Question: I'm having a bit of difficulty. I would like to shade in the region where the black data points lie in the following figure (ignore the histograms):

The two functions are as follows:
Solid black curve:
'''
def log_OIII_Hb_OII(log_OII_Hb, eps=0):
return eps + ((0.11)/(log_OII_Hb - eps -0.92)) + 0.85
'''
Linear dotted line:
'''
def LINERlog_OIII_Hb_OII(log_OII_Hb, eps=0):
return 0.95*(log_OII_Hb)-0.4
'''
I am familiar with 'axScatter.fill_between', but I am not sure the best way to shade in the aforementioned region. Suggestions are very much welcome. I have also defined some 'np.linspaces' for both functions, but I'm sure the shade can be done with:
'''
np.linspace(-0.5, 2.0).
'''
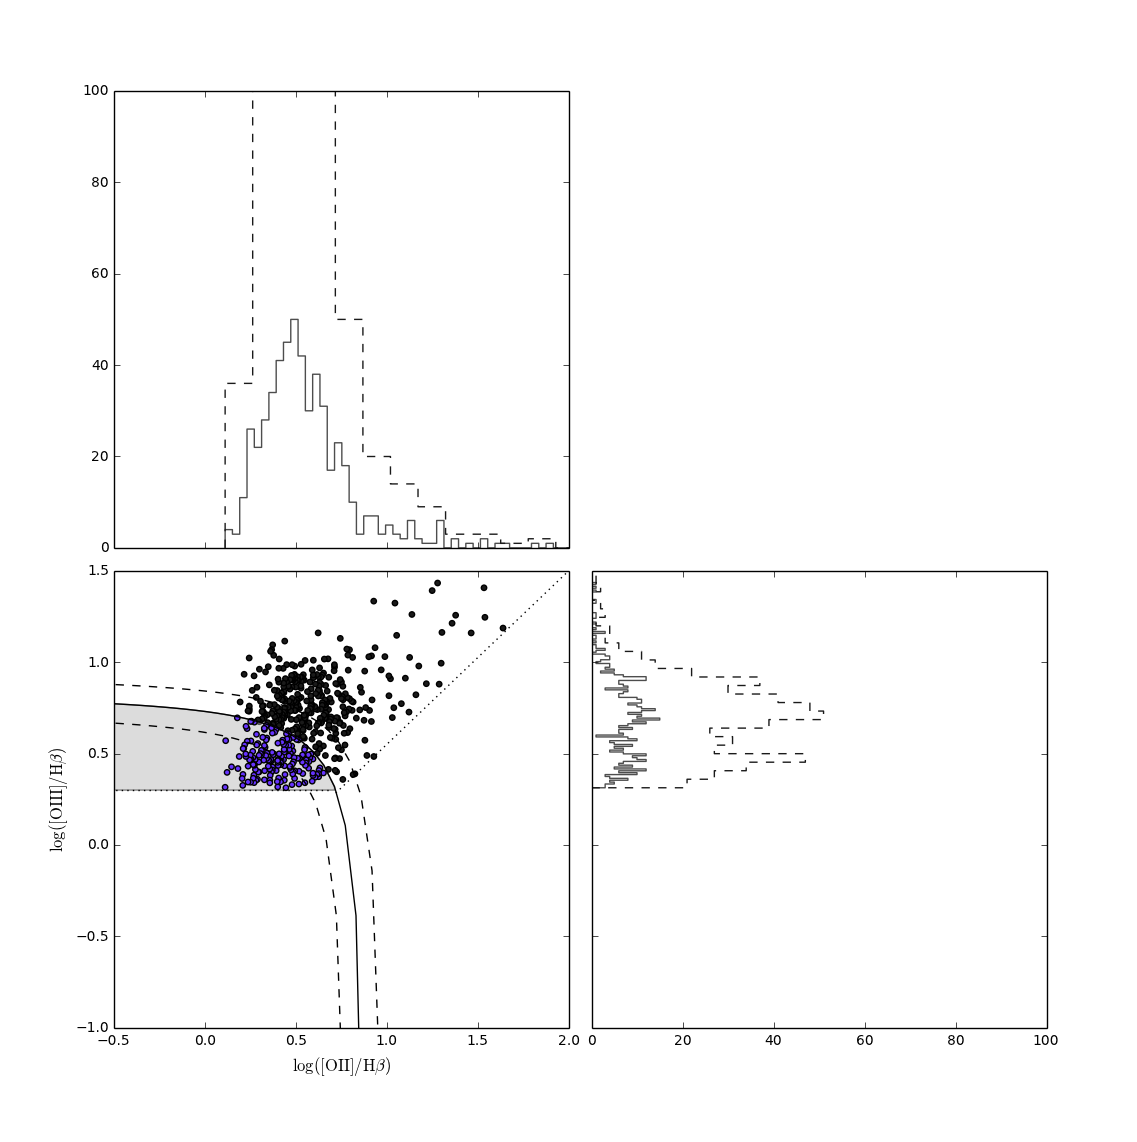
Answer: You can use 'fill_between' for that. Here's it is applied to hatch a region between 'sin(a)' and 'cos(a)':

Code:
'''
#!/usr/bin/python3
from numpy import *
from matplotlib import pyplot as plt
a = linspace(0, 6.28, 100)
x = sin(a)
y = cos(a)
fig = plt.figure()
ax = fig.add_subplot(111)
ax.plot(a, x, "k-", lw=3)
ax.plot(a, y, "k-", lw=3)
ax.fill_between(a, x, y, hatch = '///')
fig.savefig("mwe.png")
'''